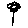
Label: flower